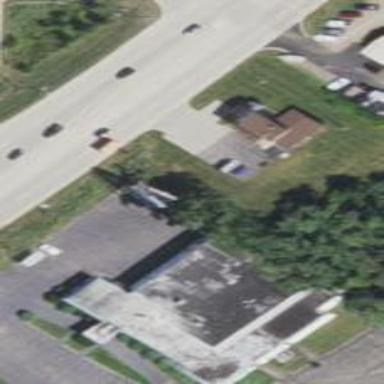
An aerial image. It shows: Building housing bowling alley.